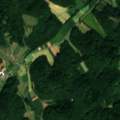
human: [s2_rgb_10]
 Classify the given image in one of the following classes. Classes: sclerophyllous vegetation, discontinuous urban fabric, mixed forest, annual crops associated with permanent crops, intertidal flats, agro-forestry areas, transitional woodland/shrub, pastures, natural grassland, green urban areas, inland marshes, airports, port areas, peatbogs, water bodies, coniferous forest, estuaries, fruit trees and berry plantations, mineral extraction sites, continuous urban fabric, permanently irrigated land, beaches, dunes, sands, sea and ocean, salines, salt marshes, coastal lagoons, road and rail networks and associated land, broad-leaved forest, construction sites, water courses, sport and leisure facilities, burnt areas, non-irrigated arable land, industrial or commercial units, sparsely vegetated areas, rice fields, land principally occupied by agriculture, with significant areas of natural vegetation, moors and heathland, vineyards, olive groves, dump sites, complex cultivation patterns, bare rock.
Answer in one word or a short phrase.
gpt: discontinuous urban fabric, pastures, complex cultivation patterns, broad-leaved forest